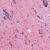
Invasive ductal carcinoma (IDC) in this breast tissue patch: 1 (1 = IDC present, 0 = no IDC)